Aerial crown-view tile of a tropical tree (Barro Colorado Island, Panama), acquired 20250915:
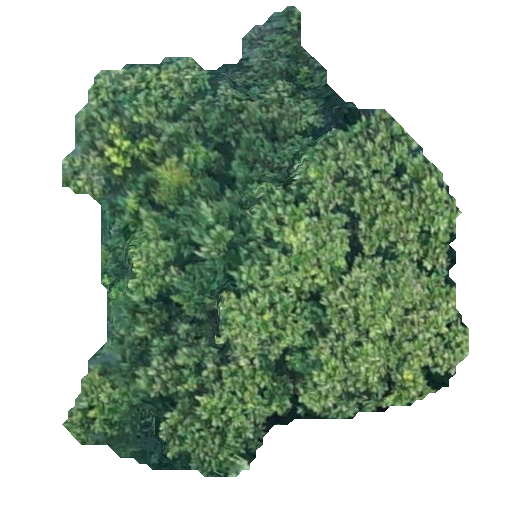
Species: Anacardium excelsum
GBIF accepted scientific name: Anacardium excelsum
Crown area: 186.989 m²